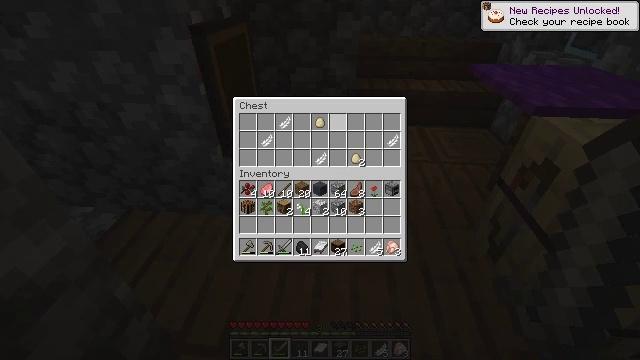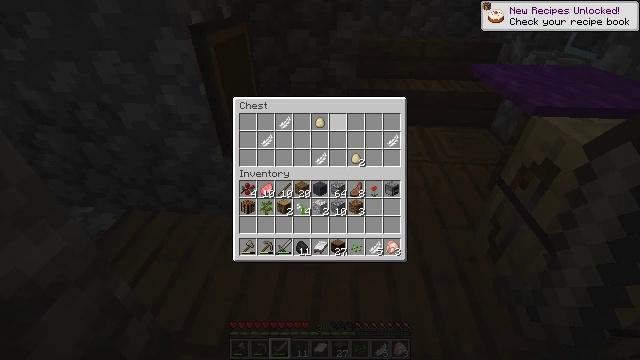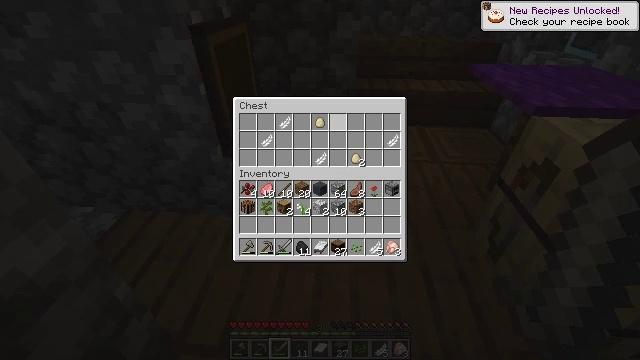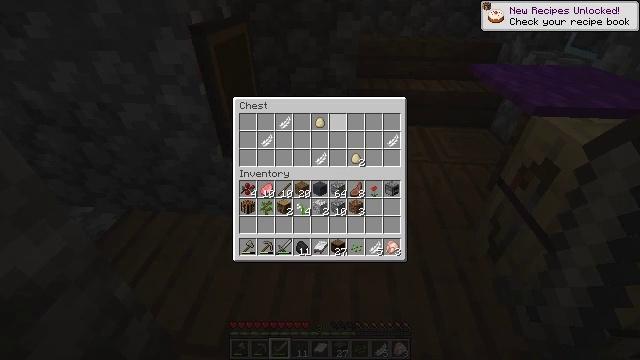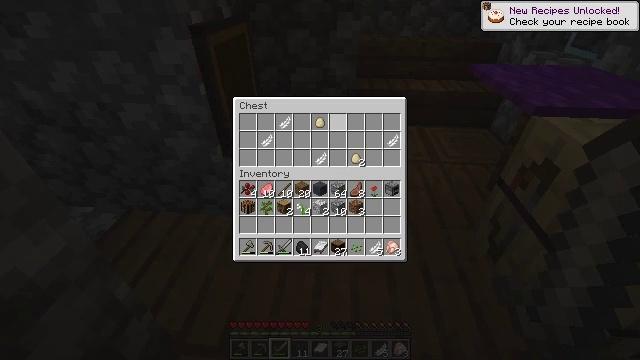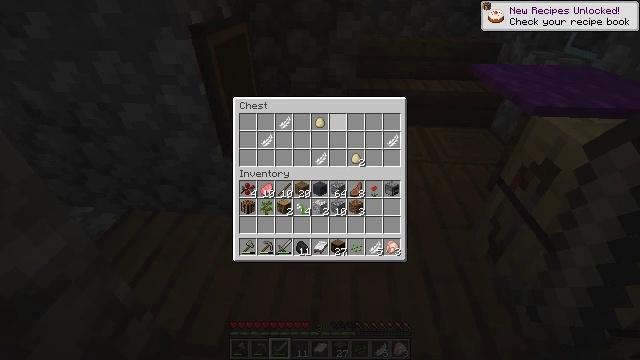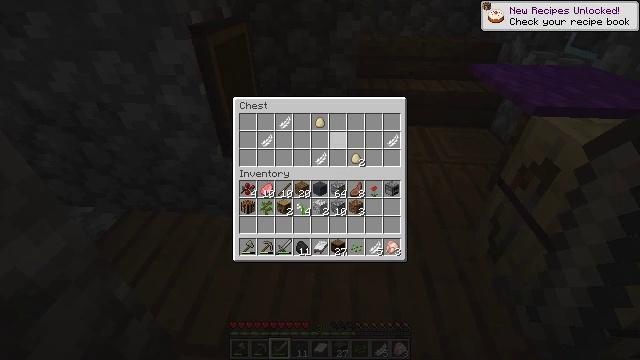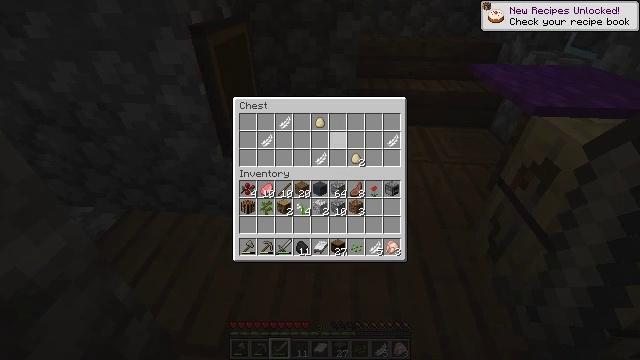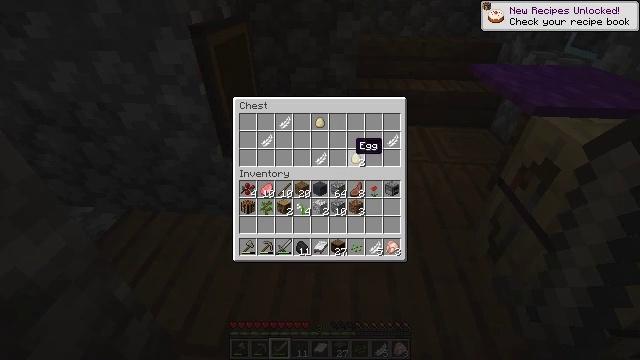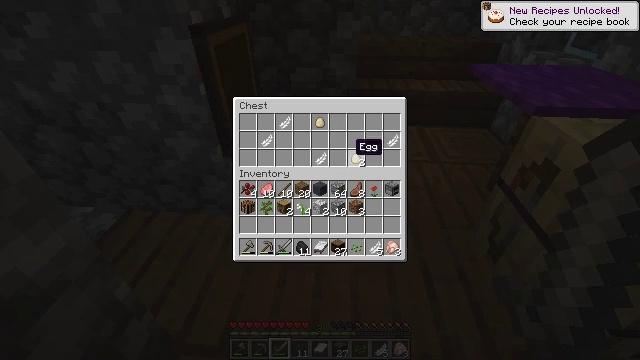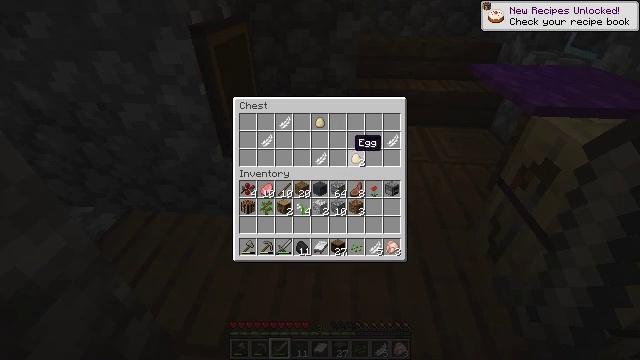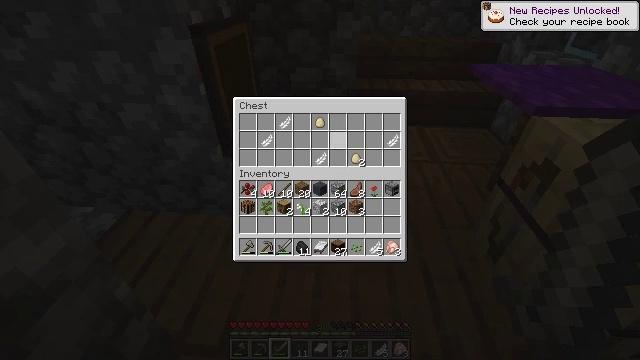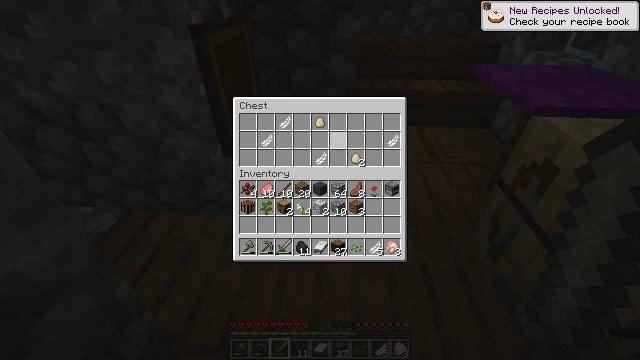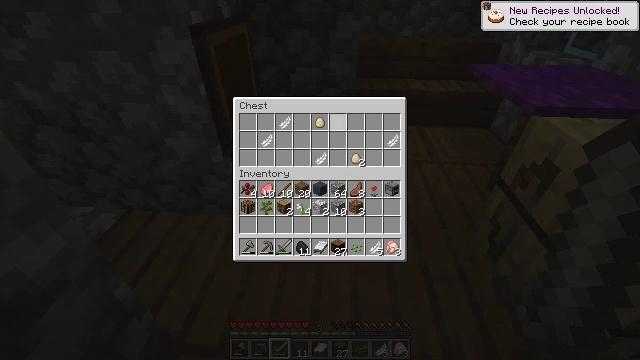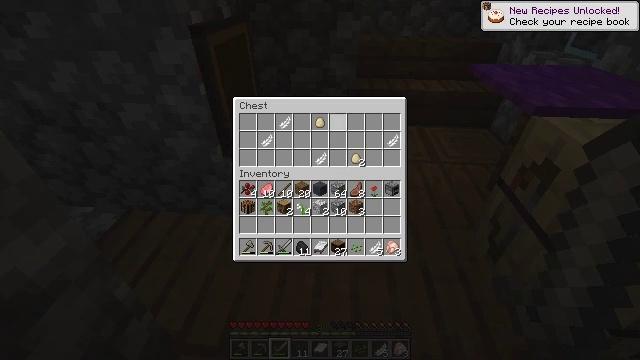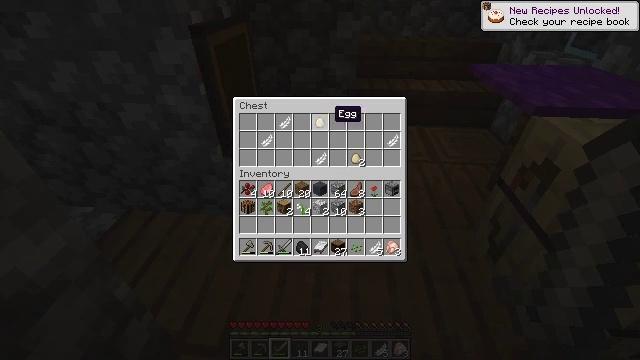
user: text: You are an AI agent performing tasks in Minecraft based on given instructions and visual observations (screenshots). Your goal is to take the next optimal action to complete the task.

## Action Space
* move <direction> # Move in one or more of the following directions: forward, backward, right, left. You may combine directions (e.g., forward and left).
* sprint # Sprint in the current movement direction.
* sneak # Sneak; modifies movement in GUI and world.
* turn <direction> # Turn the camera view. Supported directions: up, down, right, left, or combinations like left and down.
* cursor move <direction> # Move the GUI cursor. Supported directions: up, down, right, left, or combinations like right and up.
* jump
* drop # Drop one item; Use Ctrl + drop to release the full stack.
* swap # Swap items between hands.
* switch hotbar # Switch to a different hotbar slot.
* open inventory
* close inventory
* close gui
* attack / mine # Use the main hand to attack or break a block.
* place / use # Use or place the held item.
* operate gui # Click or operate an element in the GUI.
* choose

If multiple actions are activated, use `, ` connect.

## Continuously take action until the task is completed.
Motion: motion action
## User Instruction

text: Break and collect the fletching table.
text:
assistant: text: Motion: no_op
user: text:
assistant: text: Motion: no_op
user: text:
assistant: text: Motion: no_op
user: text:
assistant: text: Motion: no_op
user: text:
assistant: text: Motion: no_op
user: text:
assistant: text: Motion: no_op
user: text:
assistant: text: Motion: cursor move down
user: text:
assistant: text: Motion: cursor move down
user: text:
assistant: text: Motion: no_op
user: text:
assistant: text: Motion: no_op
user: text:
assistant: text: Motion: cursor move left and up
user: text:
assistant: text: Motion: no_op
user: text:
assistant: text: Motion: no_op
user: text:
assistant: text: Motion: no_op
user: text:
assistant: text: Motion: no_op
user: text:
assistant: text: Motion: no_op
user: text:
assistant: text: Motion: no_op
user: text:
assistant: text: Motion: operate gui
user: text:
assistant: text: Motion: operate gui
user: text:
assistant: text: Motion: operate gui
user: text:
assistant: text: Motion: cursor move down
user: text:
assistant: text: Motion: no_op
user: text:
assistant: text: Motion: no_op
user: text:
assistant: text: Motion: no_op
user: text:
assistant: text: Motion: no_op
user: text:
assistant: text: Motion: no_op
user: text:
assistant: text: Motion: no_op
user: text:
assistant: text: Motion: no_op
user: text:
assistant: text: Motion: no_op
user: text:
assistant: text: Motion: no_op